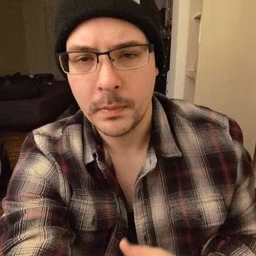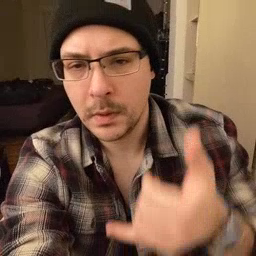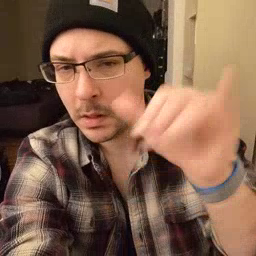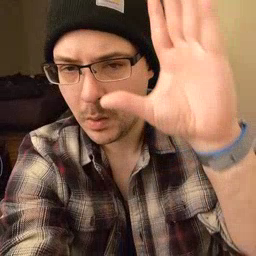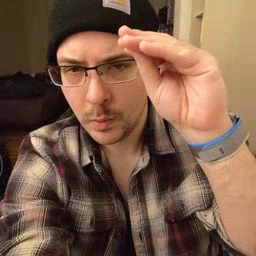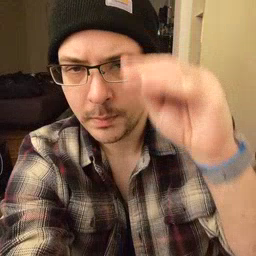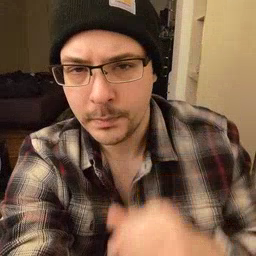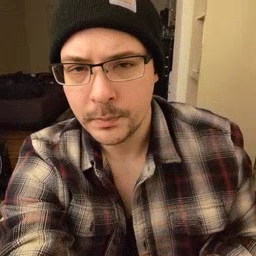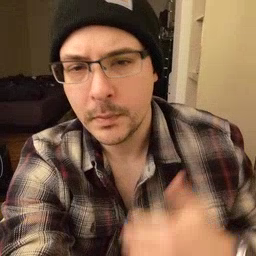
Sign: cowboy